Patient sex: F
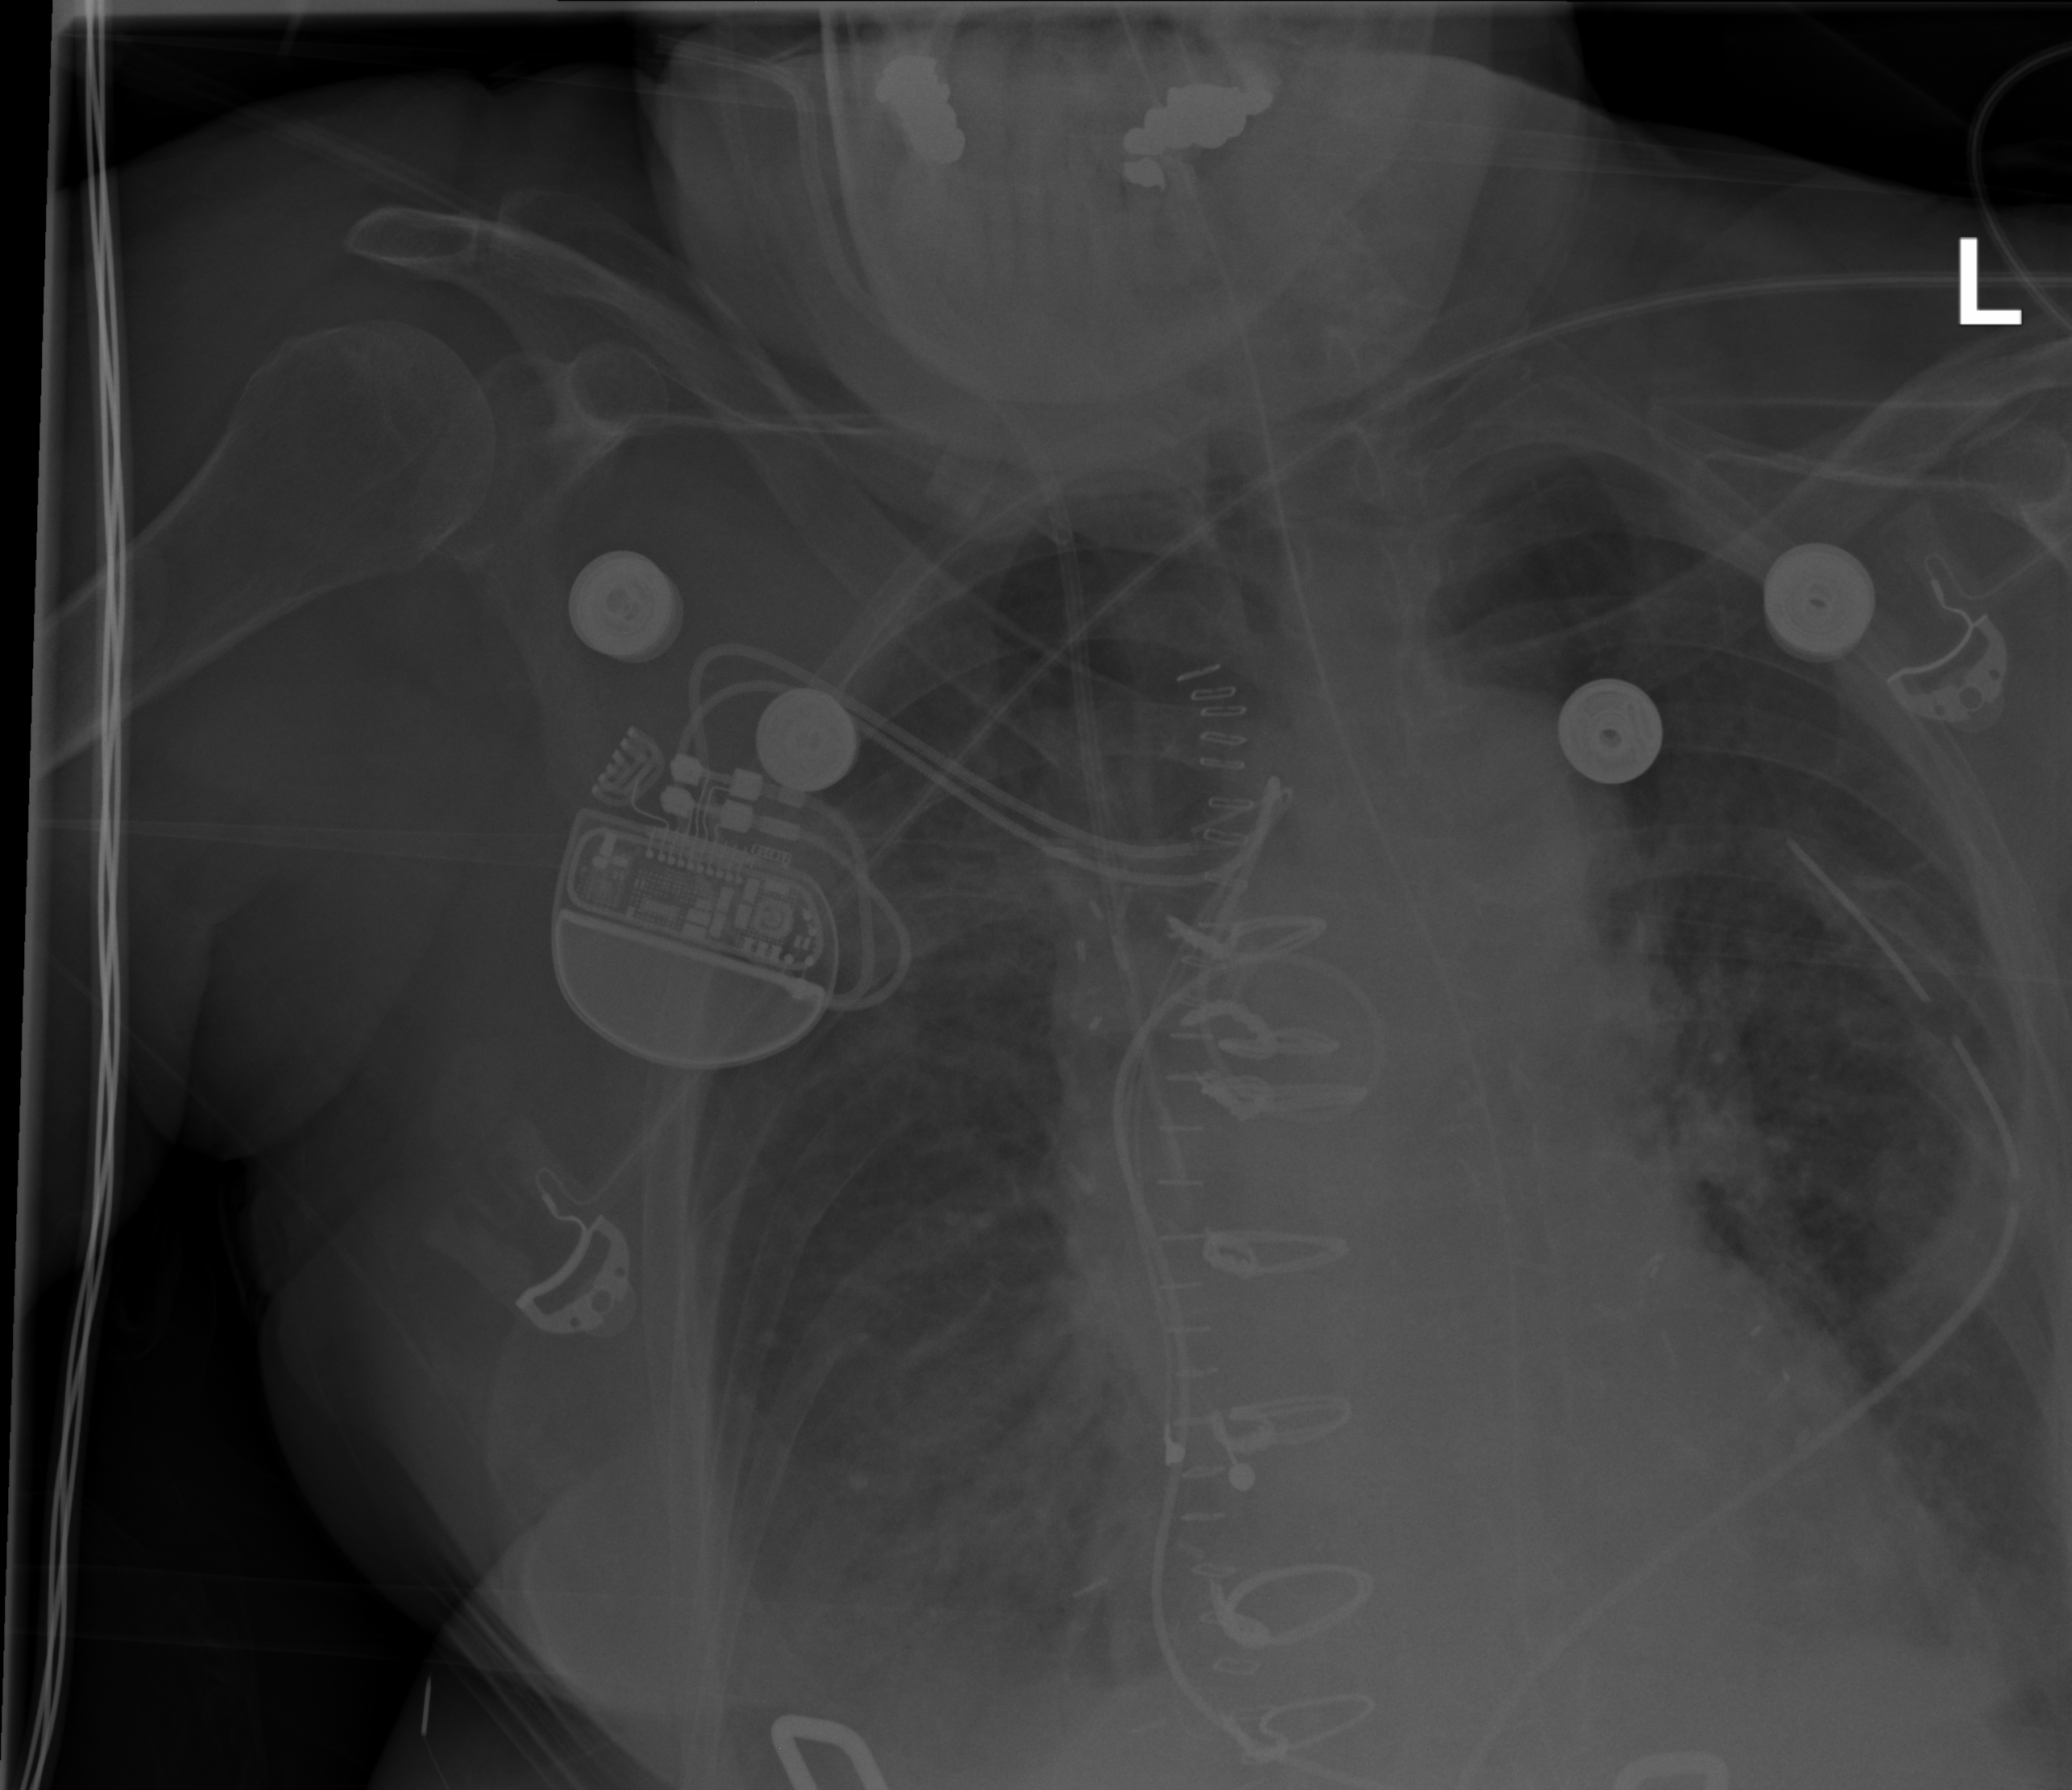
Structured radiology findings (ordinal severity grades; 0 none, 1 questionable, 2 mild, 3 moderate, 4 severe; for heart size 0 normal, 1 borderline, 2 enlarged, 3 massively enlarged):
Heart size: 0
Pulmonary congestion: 2
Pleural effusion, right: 1
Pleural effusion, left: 0
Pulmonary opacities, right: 2
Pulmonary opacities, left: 2
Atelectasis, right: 2
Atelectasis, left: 2